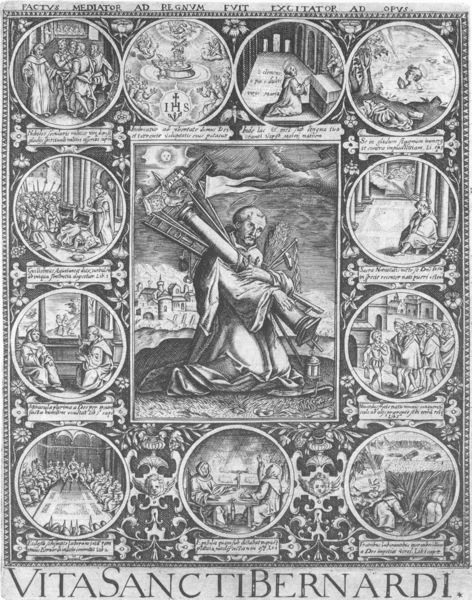
Titel: VITA SANCTI BERNARDI.
Standort: Wolfenbüttel
Institution: Herzog August Bibliothek
Schlagwörter: blätter, himmel, mann, weiß, wolken, stadt, blume, grau, lampe, laterne, licht, mitte, schwarz, säule, ornament, versammlung, arme, bibel, falten, geschichte, kleidung, mensch, rahmen, tragen, bild, porträt, sonne, gewand, instrumente, kreis, rund, tondo, engel, ranken, schrift, bilder, papier, fahne, grafik, graphik, weis, rand, leiter, unwetter, inschrift, dekor, floral, ornamente, faltenwurf, mond, unterschrift, buch, burg, medaillon, festung, druck, druckgraphik, schwarzweiss, radierung, stich, titel, seite, illustration, scharz, text, bericht, buchstaben, knien, kreise, beten, gebet, kunst, leben, kniend, mönch, heiliger, heilig, kupferstich, einzelbilder, szenen, sakral, zwölf, legende, lebenslauf, lebensweg, rotunde, latein, lateinisch, tondi, medaillons, martyrer, frontispiz, martyrium, apostel, situationen, seriendruck, illustrationen, bernhard, barnhard, druckbild, hl. bernhard, illustrartion, sankt, simultan, medallions, bilderfolge, heiligengeschichte, vita, heilger, heilge, monate, marterwerkzeug, bernard, latin, h, bernardi, heiligenvita, heiligleben, biographie, heiligerleben, 1, kallender, vita sancti bernardi, zeichneung, sancti, attributte, hochvormat, der heilige bernard, lebensbeschreibung